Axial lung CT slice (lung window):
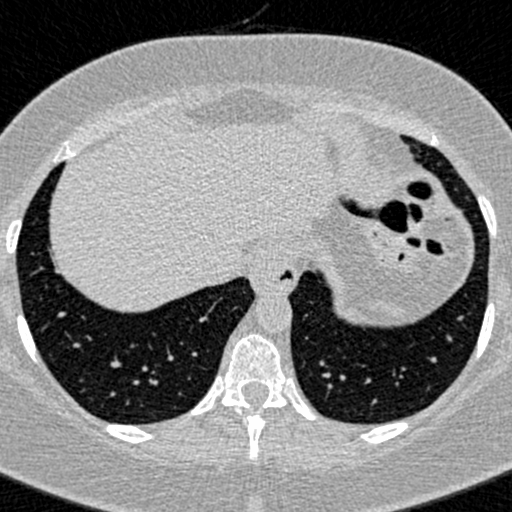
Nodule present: no